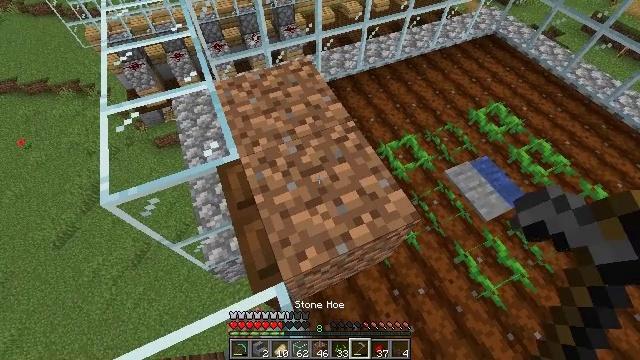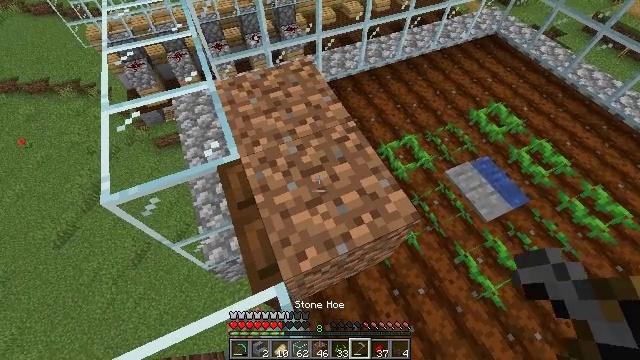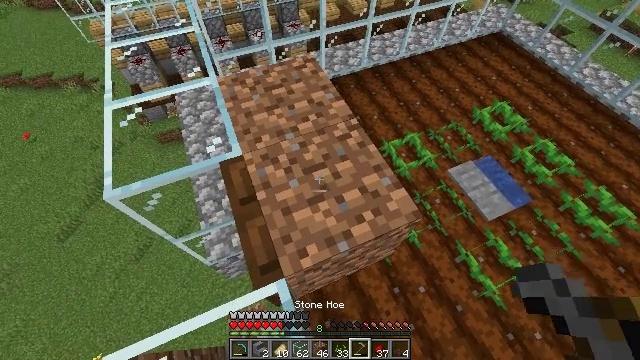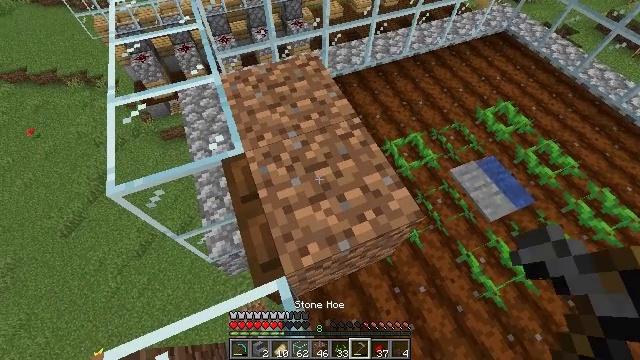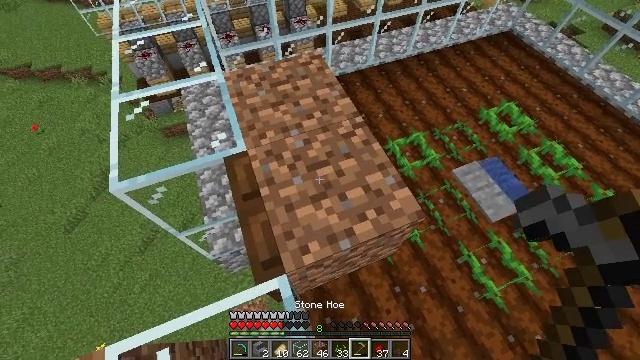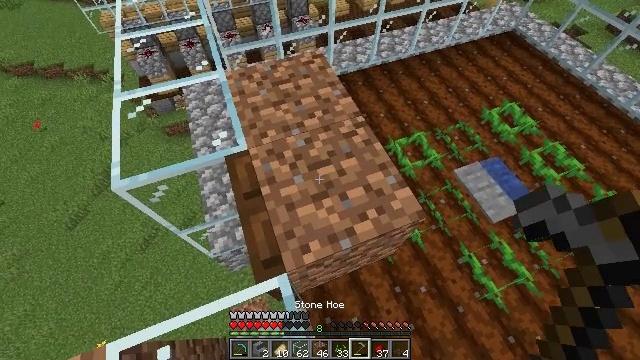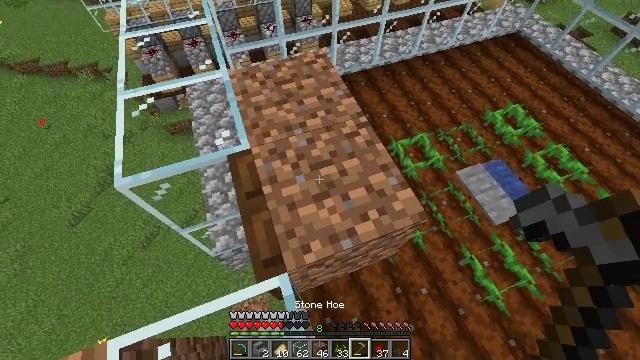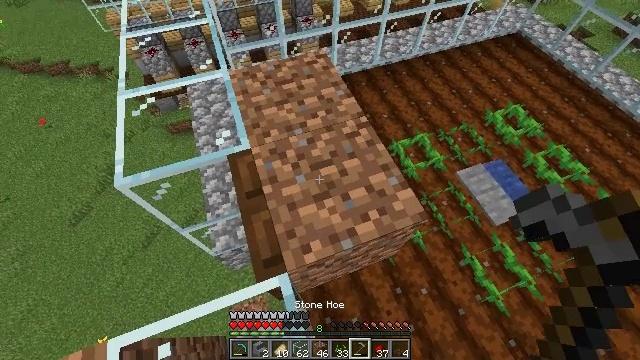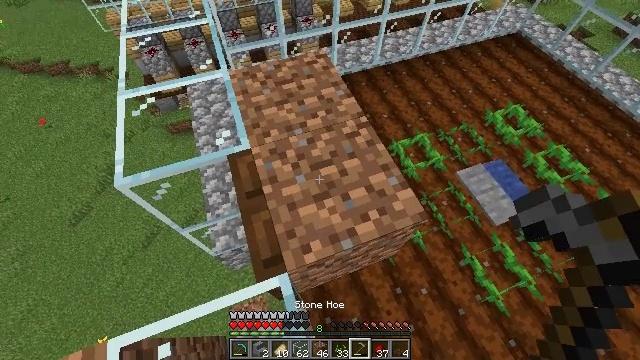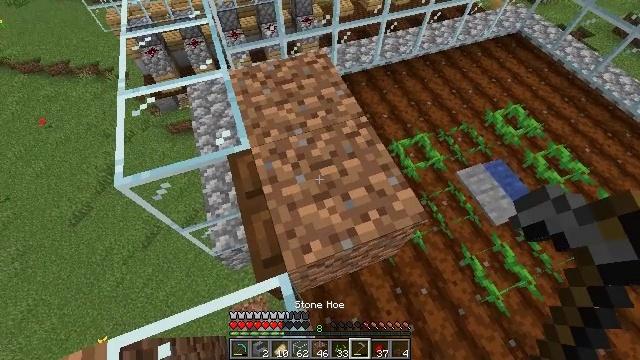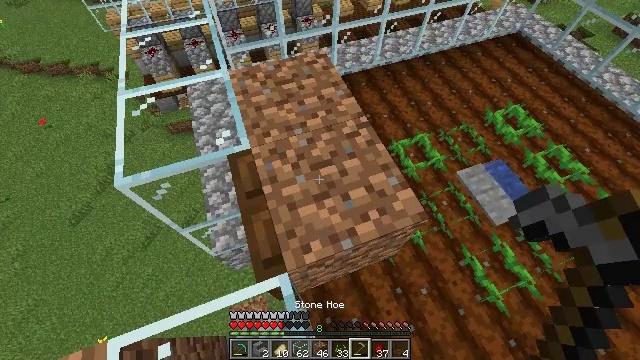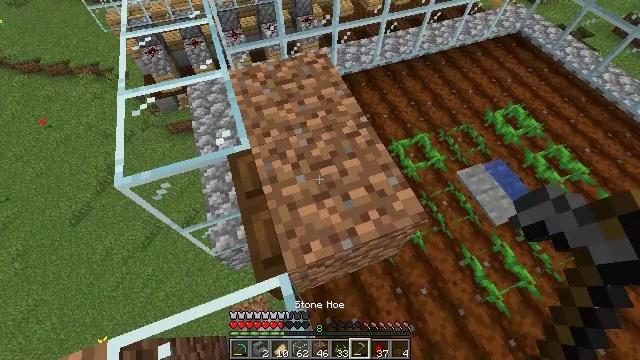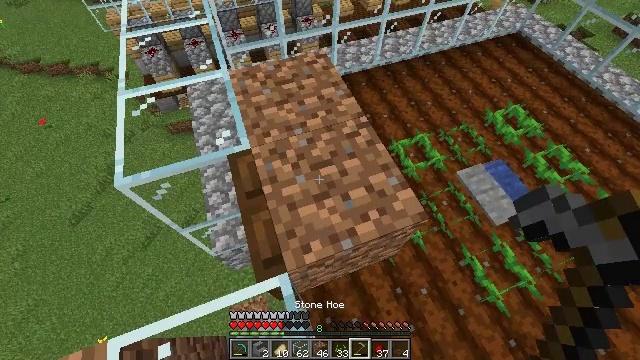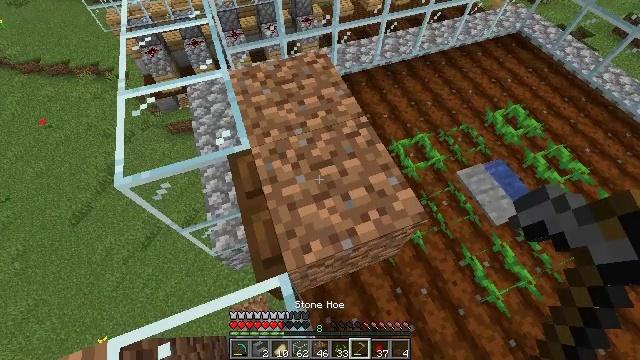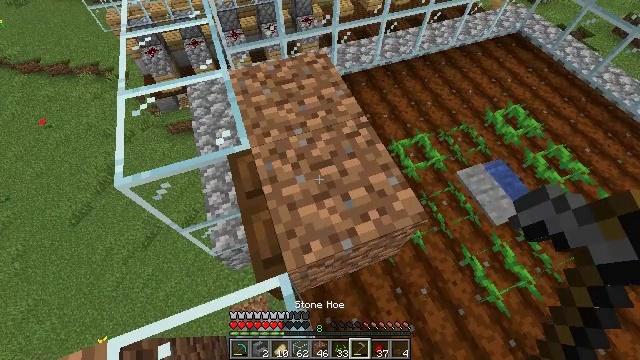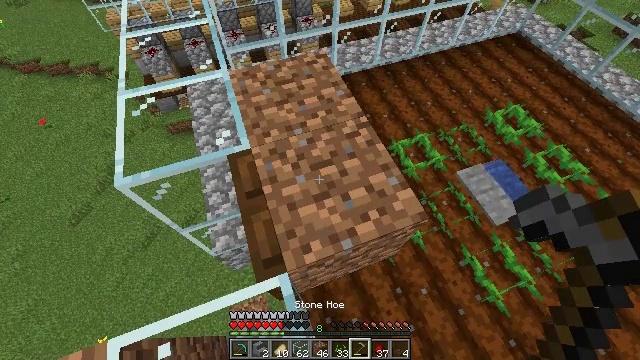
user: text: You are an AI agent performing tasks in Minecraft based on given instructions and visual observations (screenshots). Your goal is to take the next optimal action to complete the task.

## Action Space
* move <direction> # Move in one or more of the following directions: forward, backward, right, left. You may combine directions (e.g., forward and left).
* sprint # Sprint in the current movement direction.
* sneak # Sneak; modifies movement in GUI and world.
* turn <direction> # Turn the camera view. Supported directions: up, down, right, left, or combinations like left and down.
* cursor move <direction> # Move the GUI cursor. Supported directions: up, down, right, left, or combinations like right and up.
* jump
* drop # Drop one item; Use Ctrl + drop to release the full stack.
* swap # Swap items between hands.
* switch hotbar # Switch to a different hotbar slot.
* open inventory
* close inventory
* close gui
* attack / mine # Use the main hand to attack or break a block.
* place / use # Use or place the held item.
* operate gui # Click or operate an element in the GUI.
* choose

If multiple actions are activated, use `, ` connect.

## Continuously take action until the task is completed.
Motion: motion action
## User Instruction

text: Get dirt block.
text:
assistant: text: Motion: no_op
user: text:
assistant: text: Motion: no_op
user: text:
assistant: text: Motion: no_op
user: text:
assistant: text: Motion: no_op
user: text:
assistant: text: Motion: no_op
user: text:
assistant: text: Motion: no_op
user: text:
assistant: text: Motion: no_op
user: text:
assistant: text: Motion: no_op
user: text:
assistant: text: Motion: no_op
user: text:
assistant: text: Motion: no_op
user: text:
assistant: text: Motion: no_op
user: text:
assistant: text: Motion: no_op
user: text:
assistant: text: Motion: no_op
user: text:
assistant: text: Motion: no_op
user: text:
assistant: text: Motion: no_op
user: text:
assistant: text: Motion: no_op
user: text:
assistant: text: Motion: no_op
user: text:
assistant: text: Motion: no_op
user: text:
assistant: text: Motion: no_op
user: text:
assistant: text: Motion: no_op
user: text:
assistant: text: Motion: attack / mine
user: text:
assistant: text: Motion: attack / mine
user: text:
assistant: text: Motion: attack / mine
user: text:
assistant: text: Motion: attack / mine
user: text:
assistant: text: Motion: attack / mine
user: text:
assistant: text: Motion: attack / mine
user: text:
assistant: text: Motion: attack / mine
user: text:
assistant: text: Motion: attack / mine
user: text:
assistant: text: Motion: attack / mine
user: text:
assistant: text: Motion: attack / mine